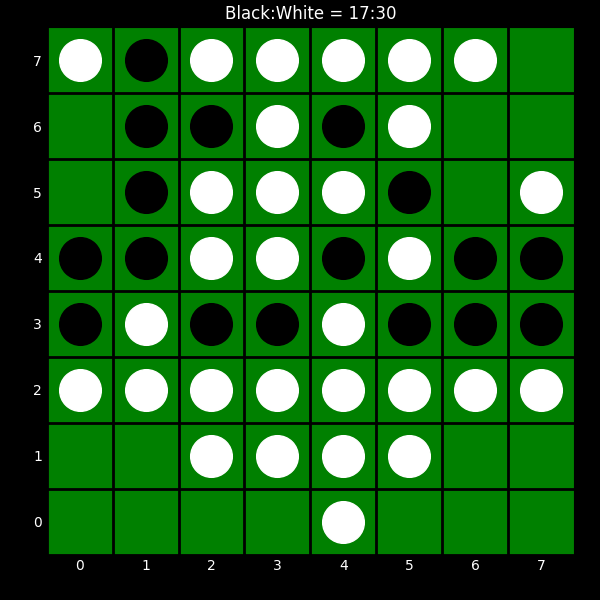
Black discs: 17
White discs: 30